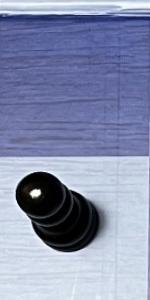
Label: Pawn_Black